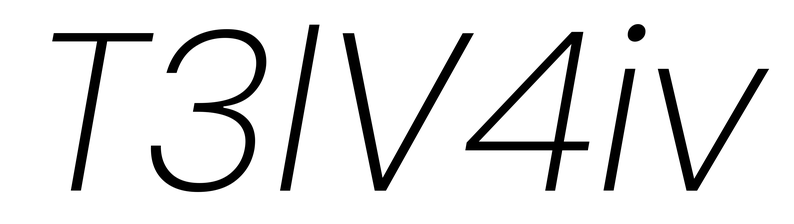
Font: Poppins-ExtraLightItalic